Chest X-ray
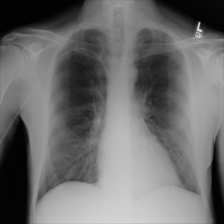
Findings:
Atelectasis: negative
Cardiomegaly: negative
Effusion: negative
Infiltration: negative
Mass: negative
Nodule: negative
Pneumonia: negative
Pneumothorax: negative
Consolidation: negative
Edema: negative
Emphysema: negative
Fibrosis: negative
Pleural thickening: negative
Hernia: negative